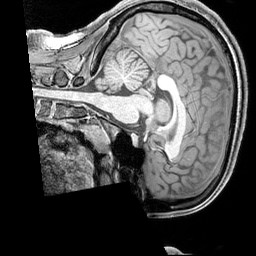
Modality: T1w
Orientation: sagittal
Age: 21
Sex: female
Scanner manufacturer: siemens
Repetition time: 2.3 s
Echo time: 0.00226 s